Question: I have a pretty simple Hibernate project which connects to an Oracle database.
If for some reason it is unable to connect to Oracle (like if the network is down), it will take over a minute to fail. This occurs while building the data source and seems to occur when trying to interact with the database as well.
After changing what I believe are the relevant settings, nothing seems to change.
Relevant portions of the Spring file doing my dependency injection, appContext.xml:
'''
<bean id="oracleDataSource" class="com.mchange.v2.c3p0.ComboPooledDataSource"
destroy-method="close">
<property name="driverClass" value="oracle.jdbc.OracleDriver"/>
<property name="jdbcUrl" value="jdbc:oracle:thin:@****"/>
<property name="user" value="****"/>
<property name="password" value="****"/>
</bean>
<bean id="oracleSessionFactory"
class="org.springframework.orm.hibernate4.LocalSessionFactoryBean">
<property name="dataSource" ref="oracleDataSource"/>
<property name="configLocation">
<value>classpath:oracle.hibernate.cfg.xml</value>
</property>
</bean>
'''
And my hibernate configuration file: oracle.hibernate.cfg.xml:
'''
<?xml version="1.0"?>
<!DOCTYPE hibernate-configuration PUBLIC
"-//Hibernate/Hibernate Configuration DTD 3.0//EN"
"http://www.hibernate.org/dtd/hibernate-configuration-3.0.dtd">
<hibernate-configuration>
<session-factory>
<property name="dialect">org.hibernate.dialect.Oracle10gDialect</property>
<property name="hibernate.c3p0.max_size">1</property>
<property name="hibernate.c3p0.checkoutTimeout">5000</property>
<property name="hibernate.c3p0.acquireRetryAttempts">0</property>
<property name="show_sql">true</property>
<mapping class="****"/>
</session-factory>
</hibernate-configuration>
'''
I have heard this can be caused by not having hibernate-c3p0-version.jar in the classpath, so here are the classpath settings for my test...

...and here is where hibernate-c3p0-4.2.11.Final.jar is specified in my Maven pom.xml:
'''
<dependency>
<groupId>org.hibernate</groupId>
<artifactId>hibernate-c3p0</artifactId>
<version>4.2.11.Final</version>
</dependency>
'''
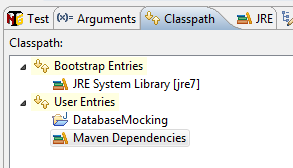
Answer: You are using an injected 'DataSource' in your configuration. Trying to add configuration to hibernate isn't going to help as hibernate isn't in control of the datasource. Set the properties on the Spring configured 'ComboPooledDataSource'.
'''
<bean id="oracleDataSource" class="com.mchange.v2.c3p0.ComboPooledDataSource" destroy-method="close">
<property name="driverClass" value="oracle.jdbc.OracleDriver"/>
<property name="jdbcUrl" value="jdbc:oracle:thin:@****"/>
<property name="user" value="****"/>
<property name="password" value="****"/>
<property name="acquireRetryAttempts" value="0"/>
<property name="checkoutTimeout" value="5000"/>
</bean>
'''
Remove the 'hibernate.c3p0' properties from your hibernate configuration as well as the added dependency as that isn't going to be used.